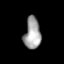
Tissue: lung
Cell type: Endothelial cells
Senescence score: 0.6332
Nuclear area (px): 506
Mean DAPI intensity: 161.581